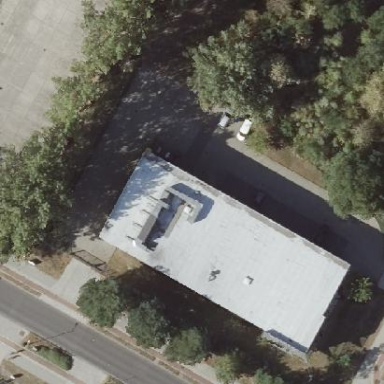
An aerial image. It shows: Office building with flat roof.